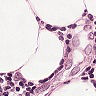
Metastatic tissue present: yes